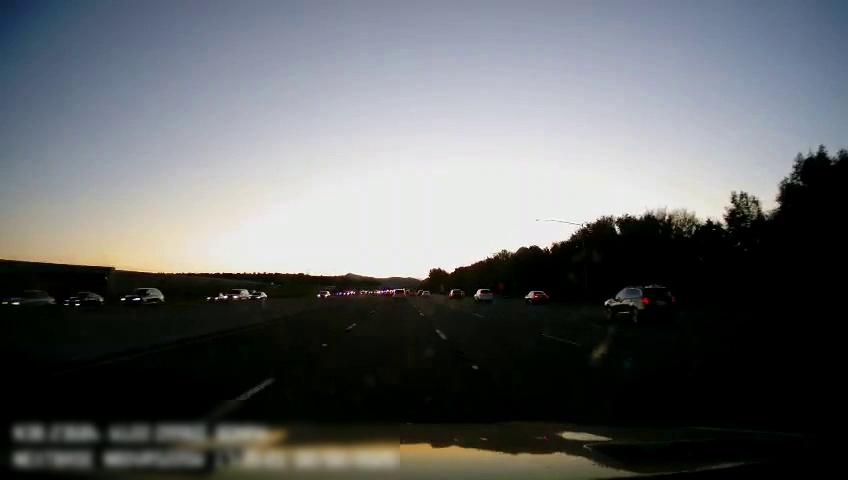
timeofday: Dusk/Dawn/Twilight
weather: Sunny
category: Drivable Space
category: Vehicles | Car
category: Vehicles | SUV
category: Vehicles | Car
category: Vehicles | Car
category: Vehicles | Car
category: Vehicles | SUV
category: Vehicles | Car
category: Vehicles | SUV
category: Vehicles | Car
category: Vehicles | SUV
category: Vehicles | SUV
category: Vehicles | SUV
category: Lanes | Alternate Lane
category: Lanes | Current Lane
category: Lanes | Current Lane
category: Lanes | Alternate Lane